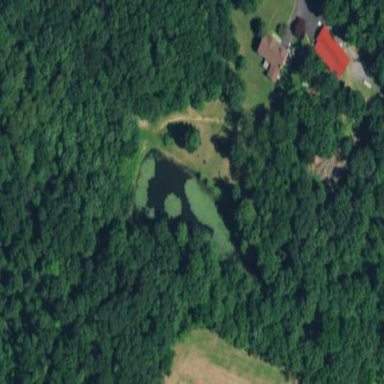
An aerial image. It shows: Peaceful pond surrounded by nature.